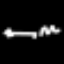
Label: squiggle